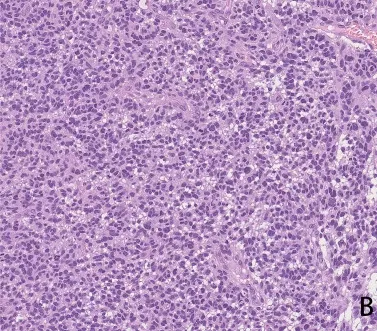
HE staining (B): The tumor cells showed diffuse growth, high density of tumor cells, and prominent atypia. It is easy to see mitotic images, nuclear fragmentation, and local background microcystins. Intravascular glomus hyperplasia was also observed. The pathological diagnosis was glioblastoma (WHO Grade 4).
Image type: pathology (h&e)